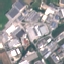
Land use / land cover: Industrial